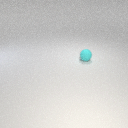
small cyan rubber sphere